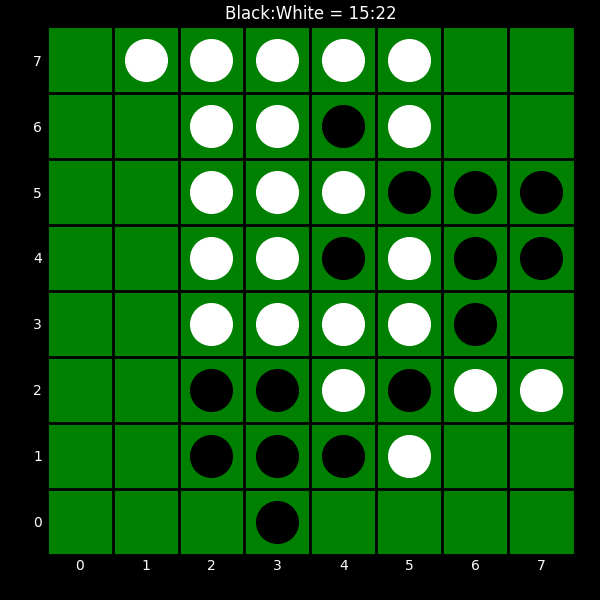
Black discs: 15
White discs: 22